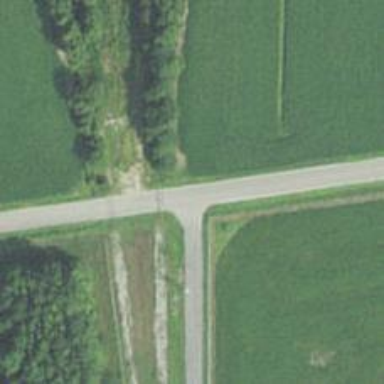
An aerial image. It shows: Tertiary road.